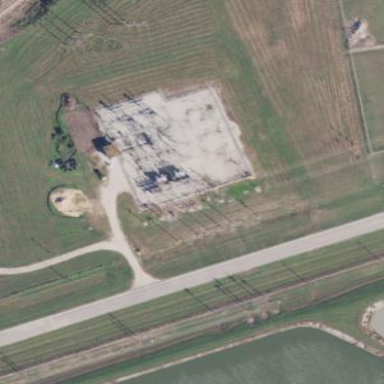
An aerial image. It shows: Industrial power substation surrounded by fence.